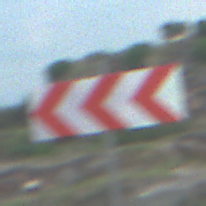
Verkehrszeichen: RichtungstafelnInKurvenGrossRechts
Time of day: MorningAfternoon
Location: Outdoor (Nature)
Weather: PartlyCloudy
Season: NotSpecified
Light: Natural